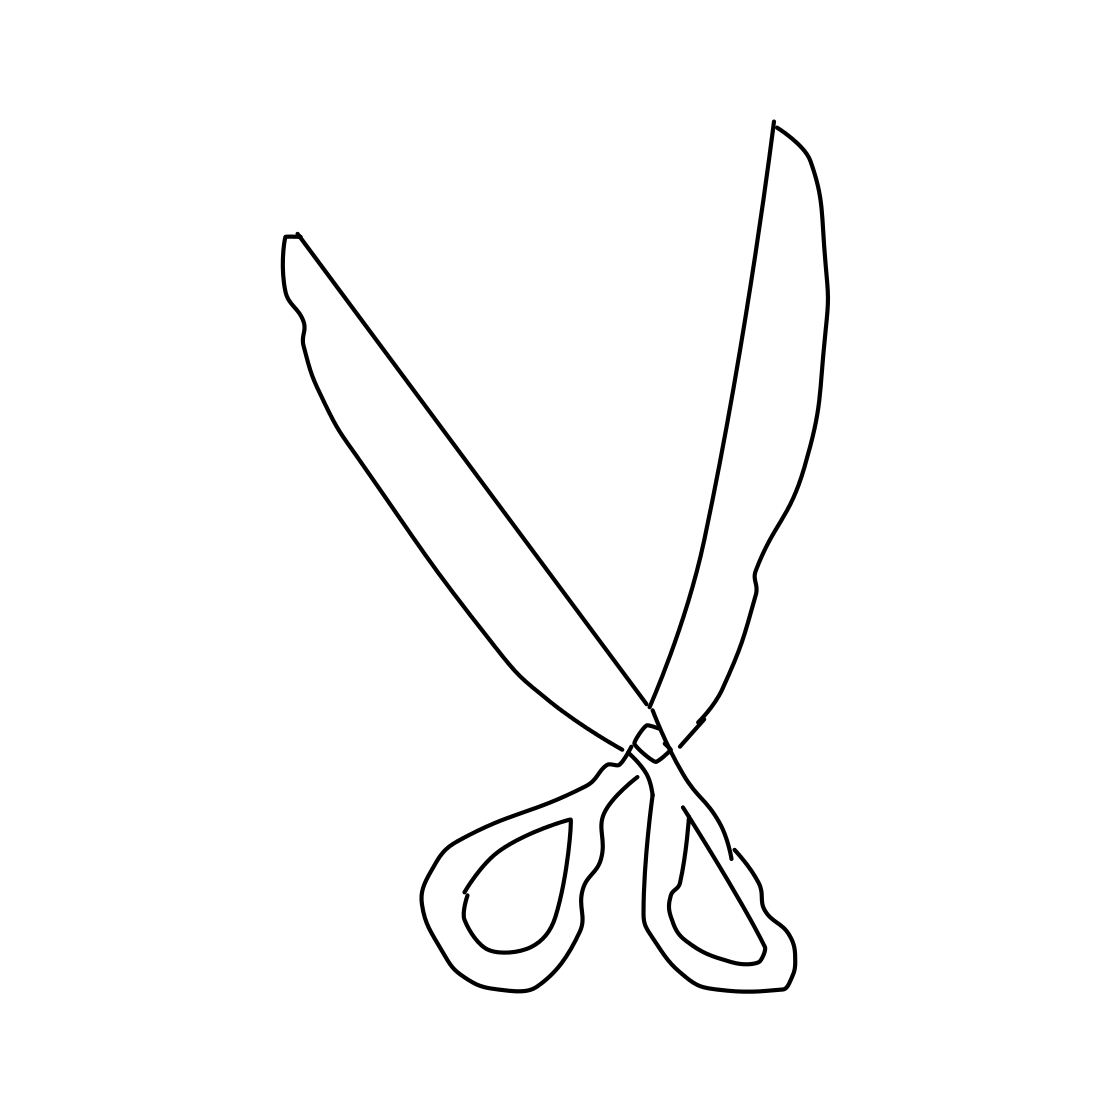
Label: scissors